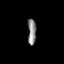
Tissue: lung
Cell type: T cells
Senescence score: 0.2221
Nuclear area (px): 214
Mean DAPI intensity: 137.72